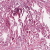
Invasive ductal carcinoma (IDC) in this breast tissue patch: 1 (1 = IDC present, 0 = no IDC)